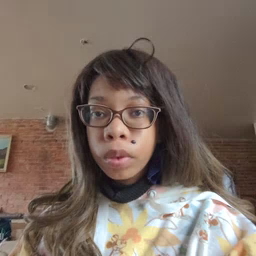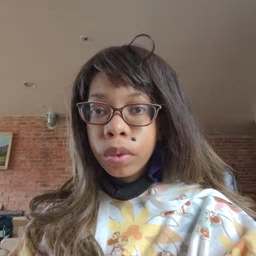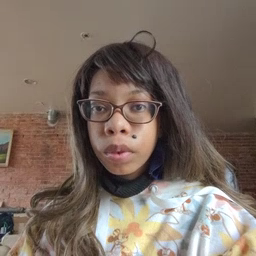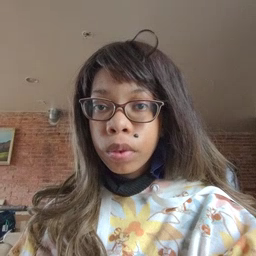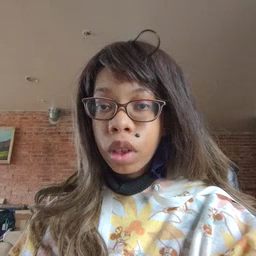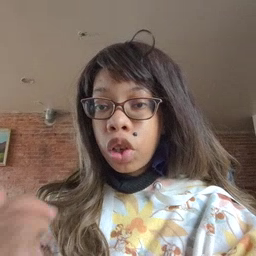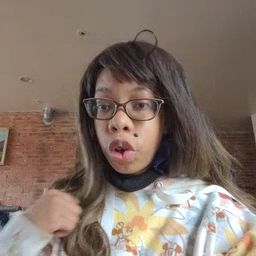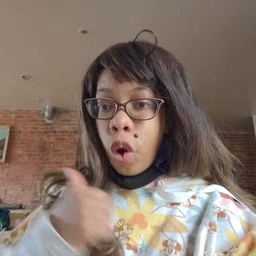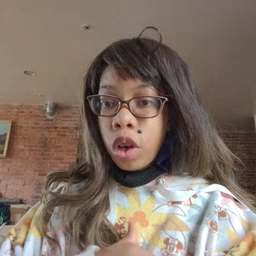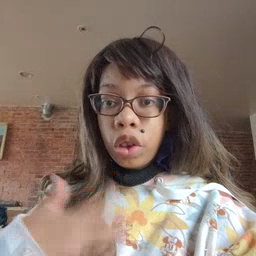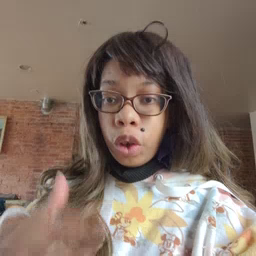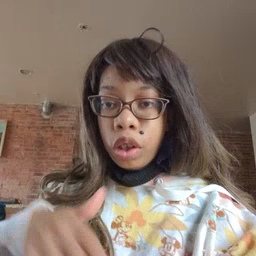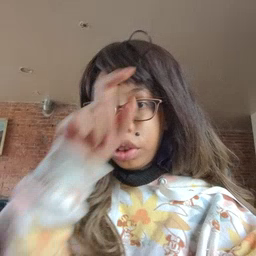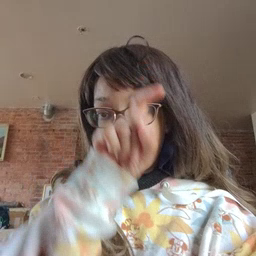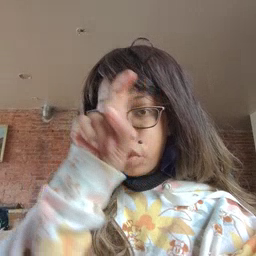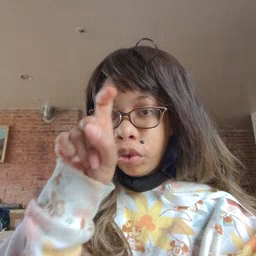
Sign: closet